Question:
I refer to this red icons on the map who show restaurants, churches, museums etc.
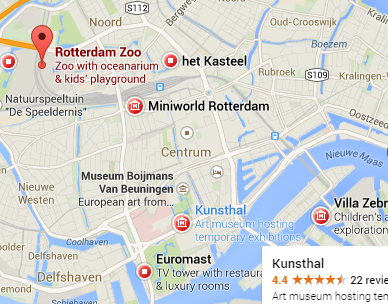
Answer: These as you named them are called POI (point of interest) attractions. Museums and other touristic attractions fall within the 'poi.attraction' feature type: <URL>
By default all feature types are shown on the map. Only the icons are different from what you see on maps.google.com.
<URL>
If you are looking for a solution to allow users to search your map and to customize the icons, you can refer to this answer: <URL>
Hope this helps.